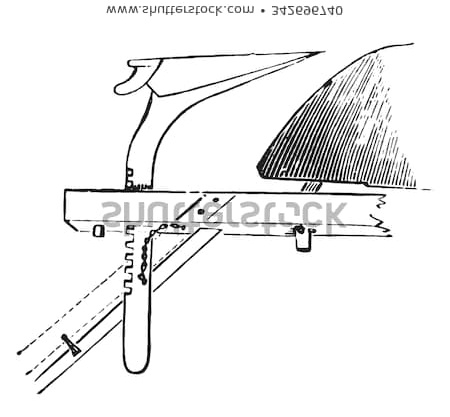
Label: plow, plough